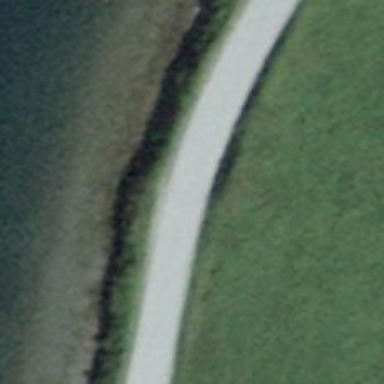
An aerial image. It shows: Agricultural vehicle driving on asphalt path. The path is groomed for classic hiking.